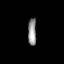
Tissue: prostate
Cell type: T cells
Senescence score: 0.696
Nuclear area (px): 218
Mean DAPI intensity: 149.803